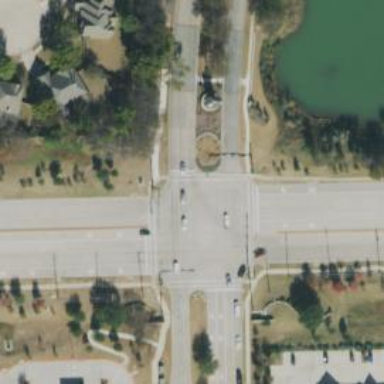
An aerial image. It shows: Secondary road with separate sidewalk.